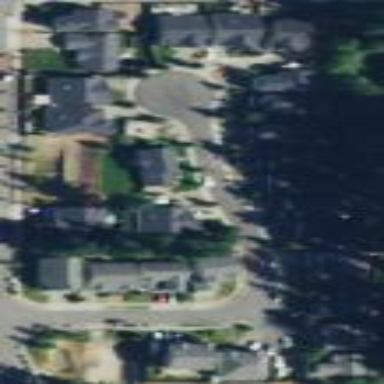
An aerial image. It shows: Residential area within neighborhood.